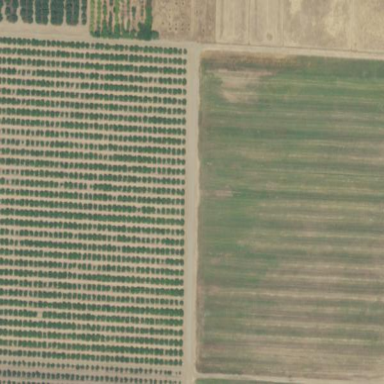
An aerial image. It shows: Orchard.